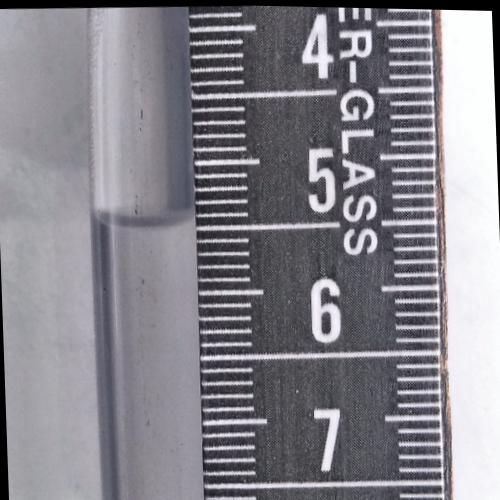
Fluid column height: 5.4 cm